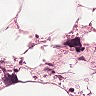
Metastatic tissue present: no